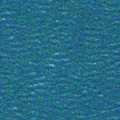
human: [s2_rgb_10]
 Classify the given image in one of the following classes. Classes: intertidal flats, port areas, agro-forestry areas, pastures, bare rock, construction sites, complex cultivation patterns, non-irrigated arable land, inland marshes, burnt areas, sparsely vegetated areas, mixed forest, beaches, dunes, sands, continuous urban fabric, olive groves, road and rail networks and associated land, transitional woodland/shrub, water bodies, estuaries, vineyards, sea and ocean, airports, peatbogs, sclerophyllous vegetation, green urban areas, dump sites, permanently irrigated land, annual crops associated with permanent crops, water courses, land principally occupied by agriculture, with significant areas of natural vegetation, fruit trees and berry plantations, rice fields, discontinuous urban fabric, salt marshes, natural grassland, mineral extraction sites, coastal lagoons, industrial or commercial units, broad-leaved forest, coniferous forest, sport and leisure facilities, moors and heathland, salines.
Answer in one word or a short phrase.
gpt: sea and ocean